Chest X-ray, PA view. Patient: 54 years old, sex M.
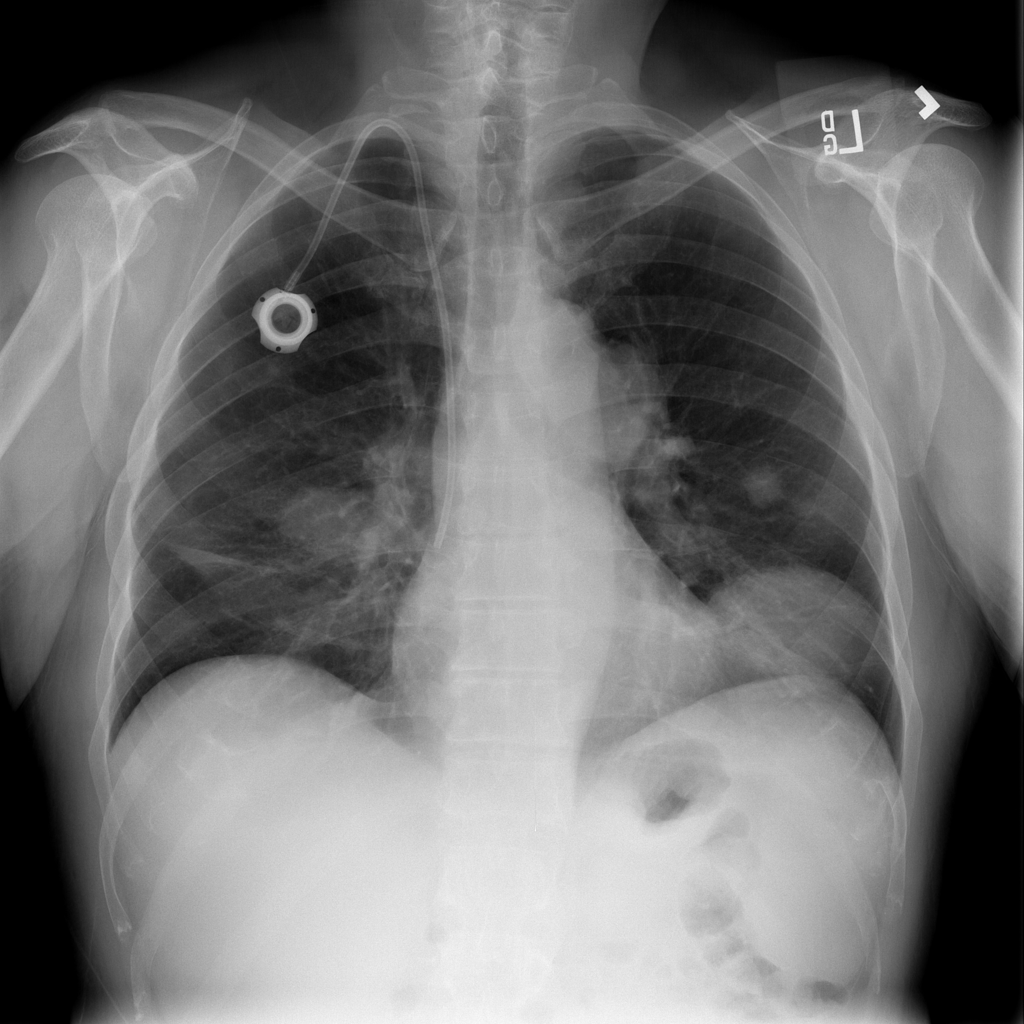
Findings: Mass, Nodule